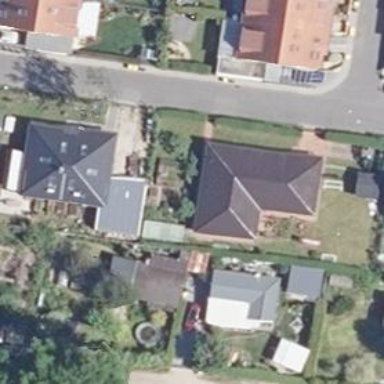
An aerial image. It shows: Detached building.